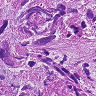
Metastatic tissue present: yes